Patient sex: M
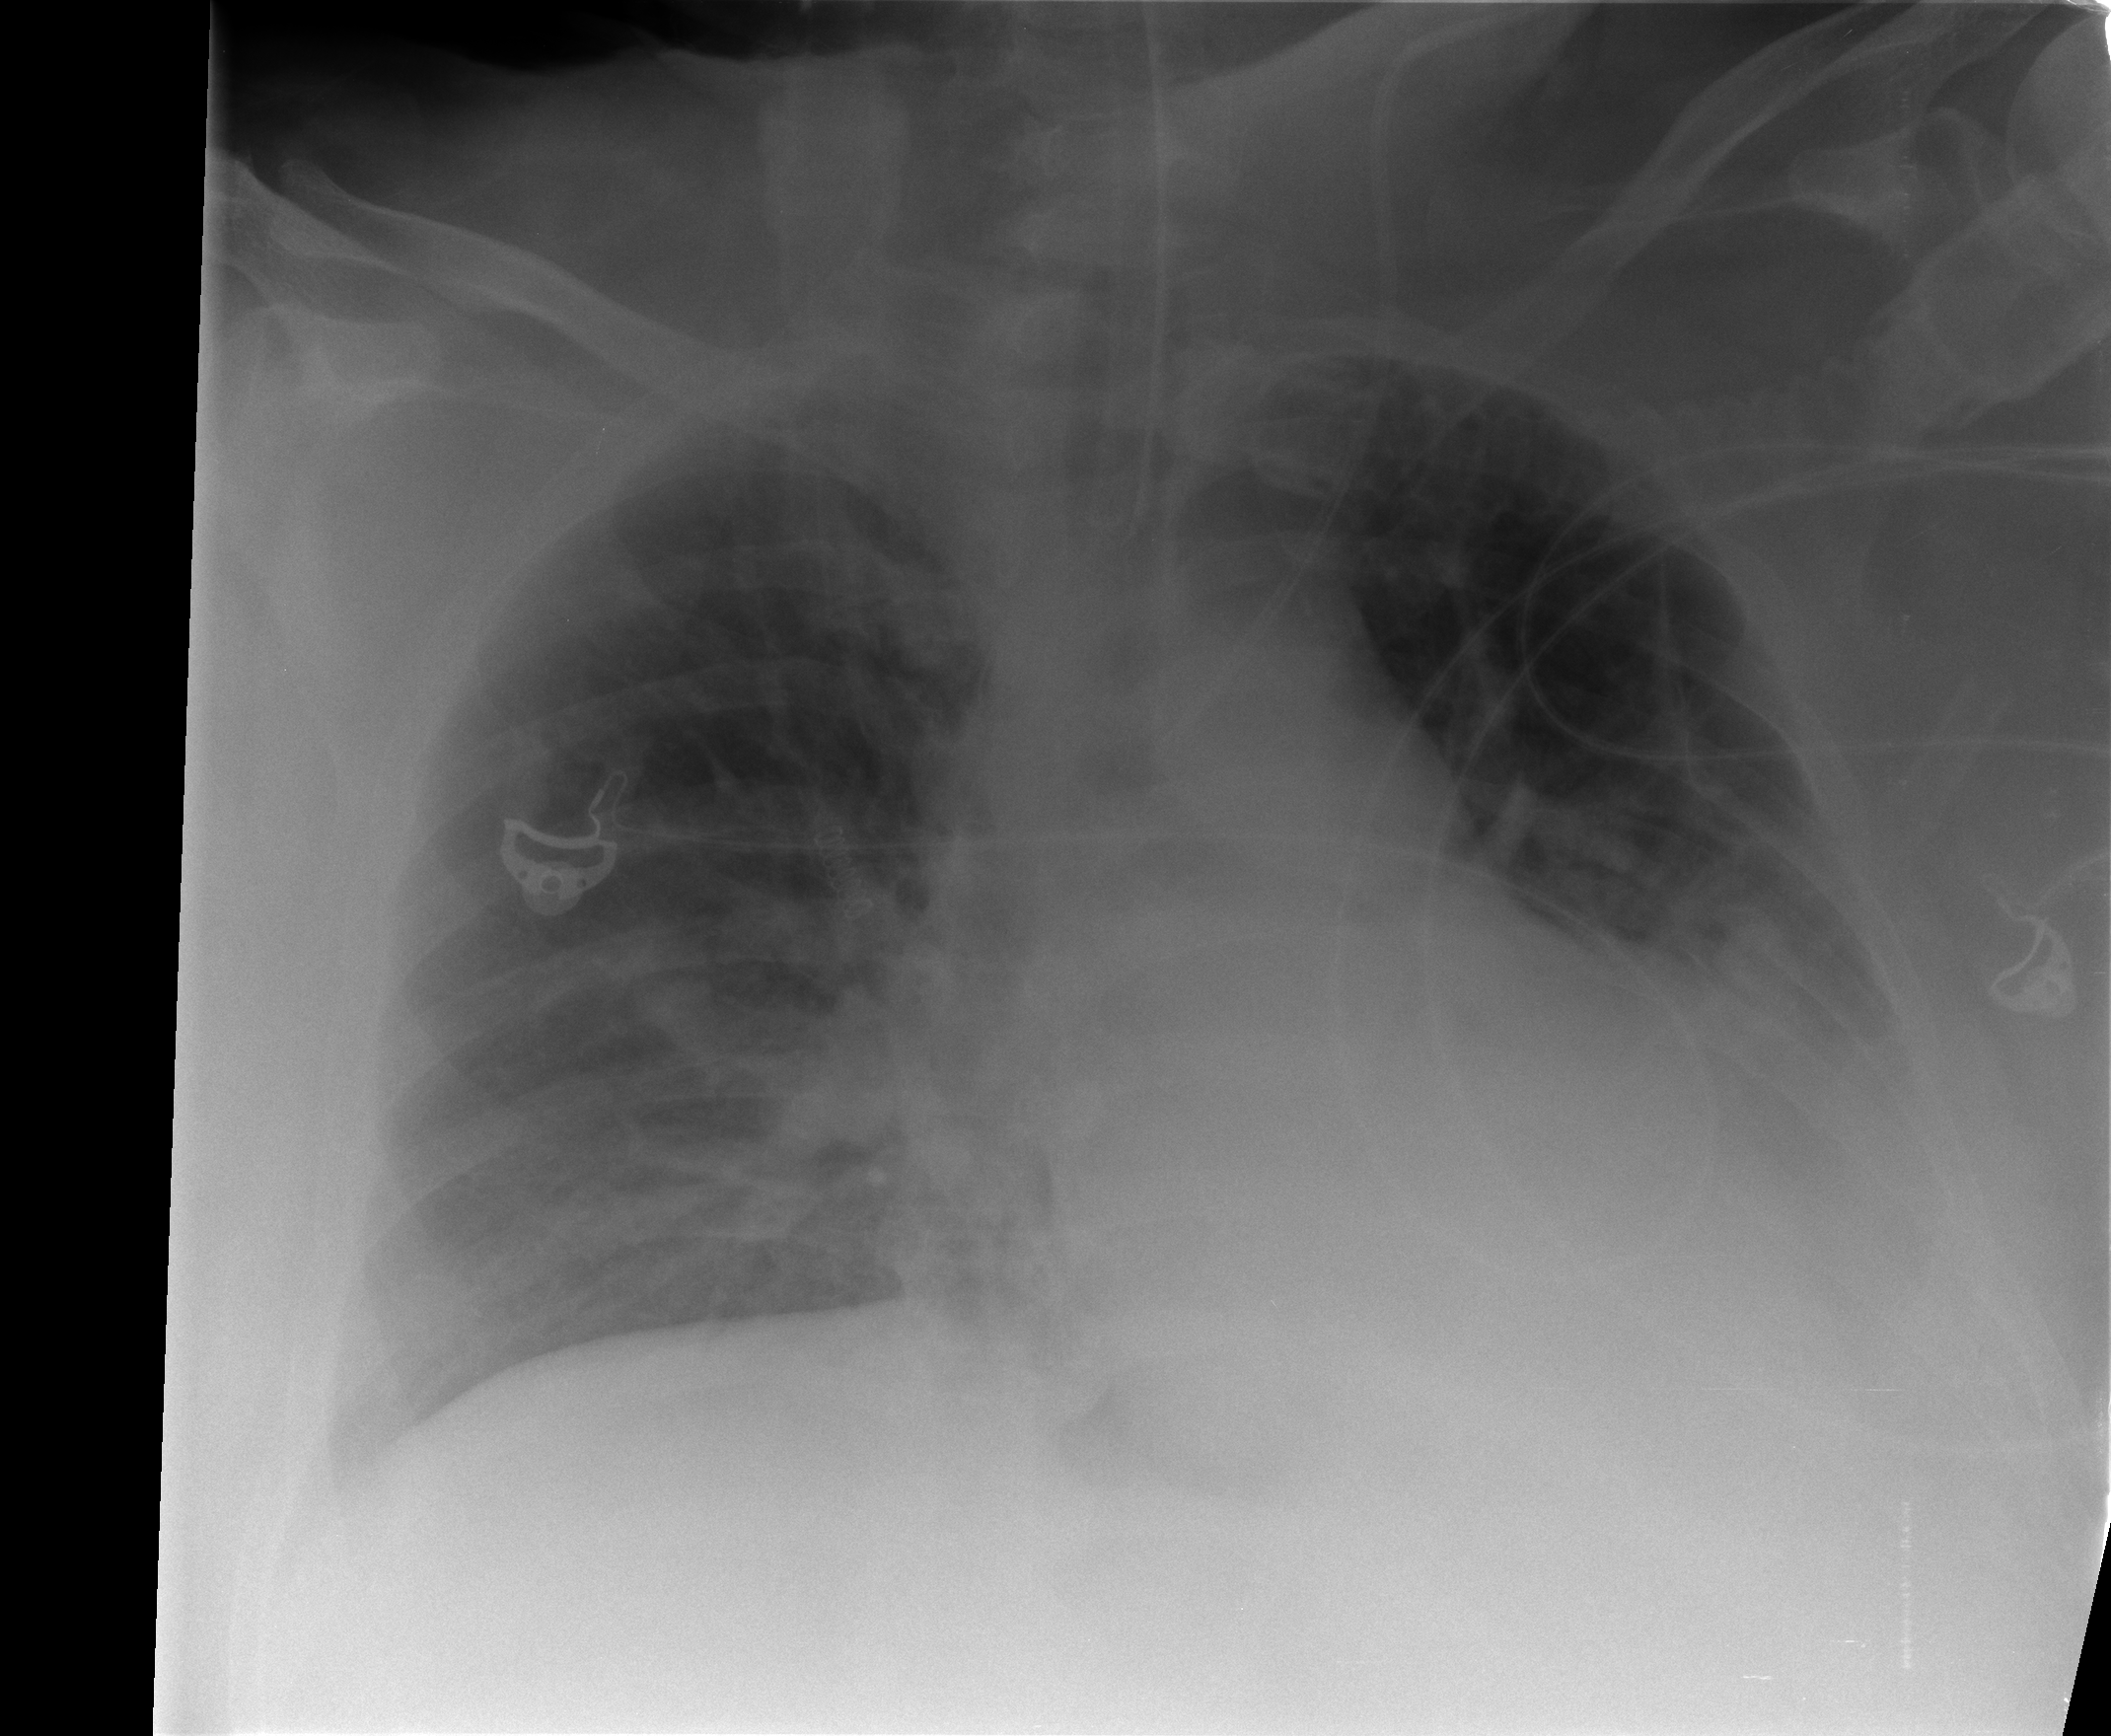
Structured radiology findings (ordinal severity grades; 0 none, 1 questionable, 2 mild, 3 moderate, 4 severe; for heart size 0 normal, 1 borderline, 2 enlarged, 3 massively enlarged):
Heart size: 2
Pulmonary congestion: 3
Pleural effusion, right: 0
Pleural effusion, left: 1
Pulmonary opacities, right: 2
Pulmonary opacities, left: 1
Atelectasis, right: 0
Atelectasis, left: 2